Aerial crown-view tile of a tropical tree (Barro Colorado Island, Panama), acquired 20240716:
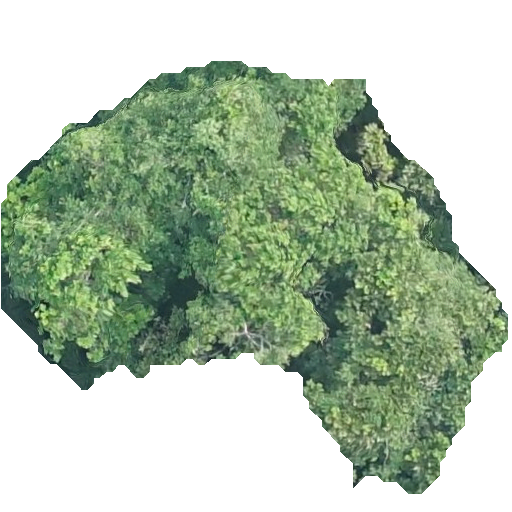
Species: Anacardium excelsum
GBIF accepted scientific name: Anacardium excelsum
Crown area: 209.497 m²